Question: I need to make this wheel to make a rotation animation around its center in openGL continuously without clicking the mouse,because the wheel makes its rotation if the left button of the mouse is clicked!!, this is the wheel:

This is the code I used to draw the wheel and to make the rotation:
'''
#include <freeglut.h>
#include <glaux.h>
void whiteStud()
{
glColor3f(1.0, 1.0, 1.0);
glutSolidSphere(0.01, 16, 16);
}
void blackWheel()
{
glColor3f(0.129412, 0.129412, 0.129412);
glutSolidSphere(0.1, 16, 16);
}
void wheelWithStuds()
{
/**********************************/
int iTimeElapsed = glutGet(GLUT_ELAPSED_TIME);
float fScale= 0.5f;
long i;
/**********************************/
/* clear all pixels */
glClear(GL_COLOR_BUFFER_BIT);
/**********************************/
glPushMatrix();
glTranslatef(0.25, 0.25, 0.0);
glRotatef(iTimeElapsed * fScale,0.0,0.0,1.0);
blackWheel(); // draw the wheel without studs.
/**********************************/
// five studs, step 72 degree (72*5=360 degree).
for (i=0; i<5; i++) {
glPushMatrix();
glRotatef(72*i,0.0,0.0,1.0); // rotate coordinate 72 degree.
glTranslatef(0.04, 0.0, 0.0);// translate on the rotated coordinate.
whiteStud(); // draw the stud.
glPopMatrix();
}
glTranslatef(0.0, 0.0, 0.0);// translate in order to draw a stud at the center of the wheel.
whiteStud();// draw the stud at the center of the wheel.
/**********************************/
/* don't wait! start processing buffered OpenGL routines */
glFlush();
glPopMatrix();
/**********************************/
}
int main(int argc, char** argv)
{
glutInit(&argc, argv);
glutInitDisplayMode(GLUT_SINGLE | GLUT_RGB);
glutInitWindowSize(400, 400);
glutInitWindowPosition(10, 10);
glutCreateWindow("(-Rotating Car Wheel-)");
/* select clearing (background) color */
glClearColor(1.0, 1.0,1.0, 1.0);
/* initialize viewing values */
glMatrixMode(GL_PROJECTION);
glLoadIdentity();
glOrtho(0.0, 1.0, 0.0, 1.0, -1.0, 1.0);
glMatrixMode(GL_MODELVIEW);
glLoadIdentity();
glutDisplayFunc(wheelWithStuds);
glutMainLoop();
return 0;
}
'''
I want this wheel to rotate by itself without clicking the left button of the mouse, how can I perform this?
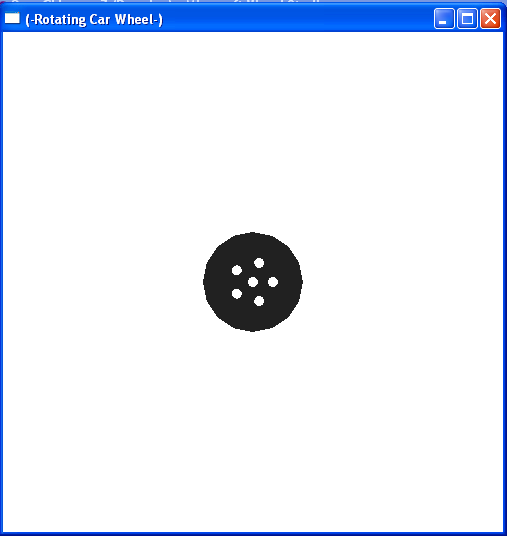
Answer: Here is a new draw_wheel() with the desired motion. Notably, you forgot 'glutPostRedisplay()' at the end of the draw method; this function tells glut to redraw the window. Also you were not resetting your first call to 'glTranslatef()', so every time you clicked the window the object got further away from its original position.
'''
void draw_wheel()
{
int iTimeElapsed = glutGet(GLUT_ELAPSED_TIME);
float fRevolveScale1 = 0.2f;
float fRevolveScale2 = 0.4f;
long i;
// clear all pixels
glClear(GL_COLOR_BUFFER_BIT);
// push temp state
glPushMatrix();
// translate to center
glTranslatef(0.5f, 0.5f, 0.0);
// rotate around pivot
glRotatef(iTimeElapsed * fRevolveScale1,0.0,0.0,1.0);
// translate to planet location
glTranslatef(0.25f, 0.25f, 0.0);
glRotatef(iTimeElapsed * fRevolveScale2,0.0,0.0,1.0);
glColor3f(0.129412f, 0.129412f, 0.129412f);
glutSolidSphere(0.1f, 16, 16);
// five bolts, step 72 degree (72*5=360 degree)
glColor3f(1.0, 1.0, 1.0);
for(i=0; i<5; ++i)
{
glPushMatrix();
glRotatef(72.0f*i,0.0,0.0,1.0); // rotate coordinate 72 degree
glTranslatef(0.04f, 0.0, 0.0);// translate on the rotated coordinate
glutSolidSphere(0.01f, 16, 16);
glPopMatrix();
}
glTranslatef(0.0f, 0.0f, 0.0f);// translate on the rotated coordinate
glutSolidSphere(0.01, 16, 16);
// pop temp state
glPopMatrix();
glFlush();
glutPostRedisplay();
}
'''